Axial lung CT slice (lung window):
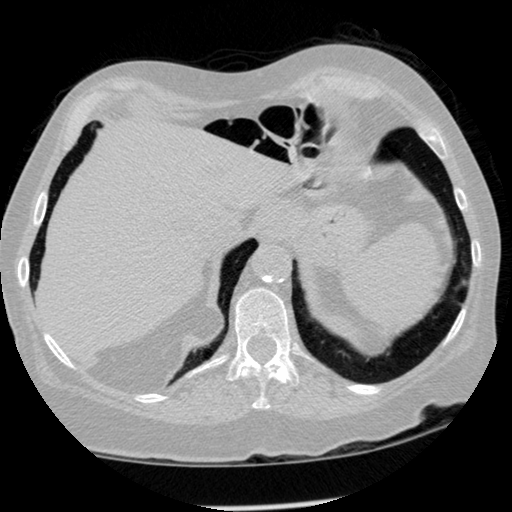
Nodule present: no